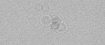
Label: camera_spot